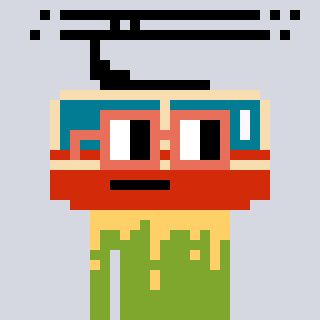
a pixel art character with square orange glasses, a tram wagon-shaped head and a slimegreen-colored body on a cool background